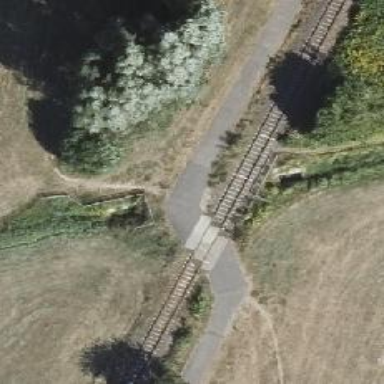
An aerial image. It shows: Railway crossing.